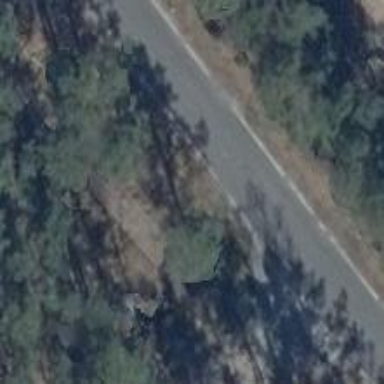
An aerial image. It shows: Secondary road with asphalt surface.